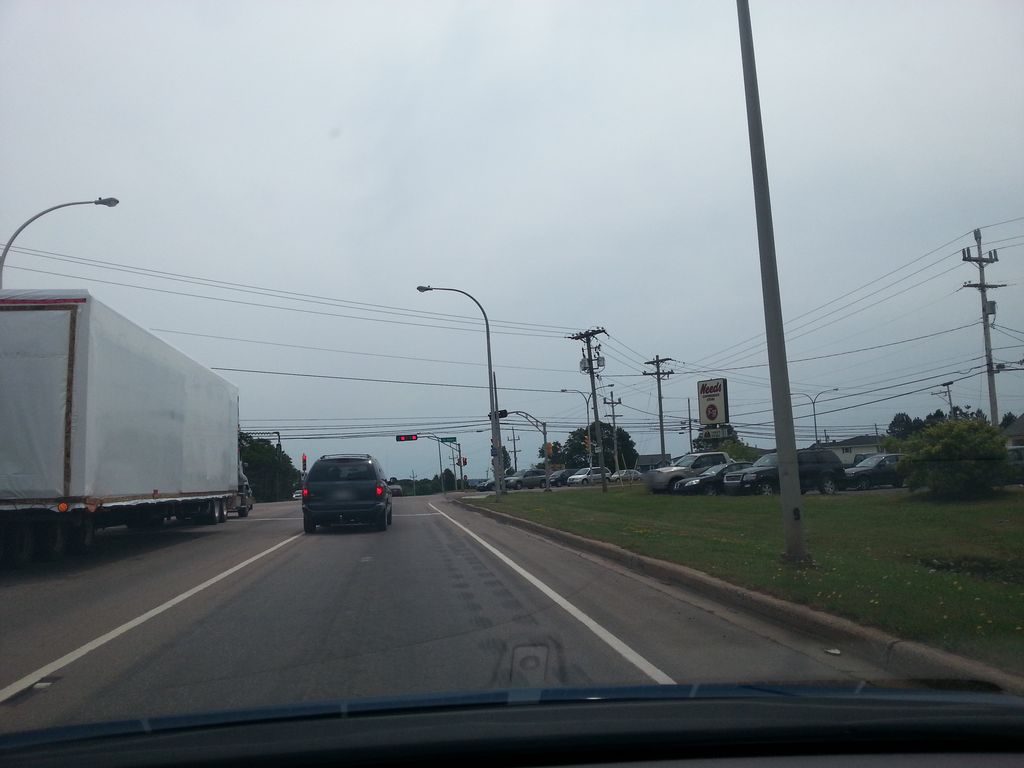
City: charlottetown